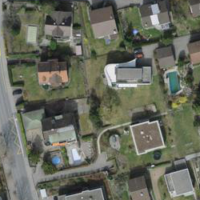
EUNIS habitat code: 55
Species observed at this site:
Galeopsis tetrahit